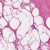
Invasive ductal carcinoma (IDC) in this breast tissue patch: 0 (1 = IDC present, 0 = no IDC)